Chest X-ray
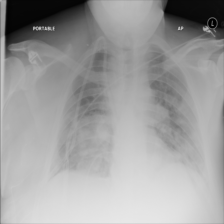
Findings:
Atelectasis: negative
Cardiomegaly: negative
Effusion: negative
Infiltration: negative
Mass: negative
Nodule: negative
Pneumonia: negative
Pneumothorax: negative
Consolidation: negative
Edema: negative
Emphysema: negative
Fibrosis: negative
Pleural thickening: negative
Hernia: negative